Question: In my Android app, I have this layout:
'''
<?xml version="1.0" encoding="utf-8" ?>
<LinearLayout xmlns:android="http://schemas.android.com/apk/res/android"
android:layout_width="match_parent"
android:layout_height="match_parent"
android:orientation="vertical">
<fragment
android:id="@+id/map"
android:layout_width="match_parent"
android:layout_height="0dp"
android:layout_weight="1"
class="com.google.android.gms.maps.SupportMapFragment"/>
<Button
android:id="@+id/button_back"
android:layout_width="fill_parent"
android:layout_height="wrap_content"
android:onClick="CloseActivity"
android:padding="0dp"
android:text="@+string/back" />
</LinearLayout>
'''
In the preview and on the phone, it looks like:

As you can see on the button in the bottom area, there is some padding there.
How can I get rid of that, and let the button fully fill the bottom area?
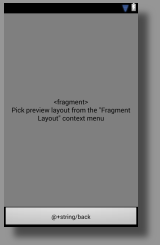
Answer: For me the problem turned out to be minHeight and minWidth on some of the Android themes.
On the Button element, add:
'''
<Button android:minHeight="0dp" android:minWidth="0dp" ...
'''
Or in your button's style:
'''
<item name="android:minHeight">0dp</item>
<item name="android:minWidth">0dp</item>
'''